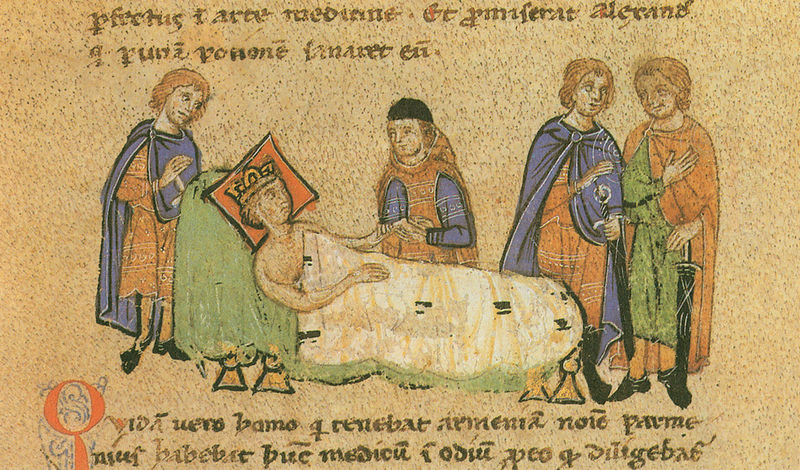
Titel: Alexanderroman
Institution: Leipzig, Stadtbibliothek
Schlagwörter: blau, umhang, grün, bunt, geste, männer, orange, schwarz, zeichnung, rot, tot, schauen, mantel, decke, krone, farbig, schrift, liegen, kissen, könig, polster, bett, bettdecke, laken, lachen, krank, religion, abschied, schwert, schwerter, text, buchseite, pergament, sterben, priester, hand halten, miniatur, handschrift, berater, sterbebett, buchmalerei, freunde, önig, beistand, todkrank, q, buchmaleri, krankheit, todkrnak, kossen, abschid